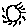
Label: sun